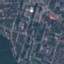
Land use / land cover: Residential